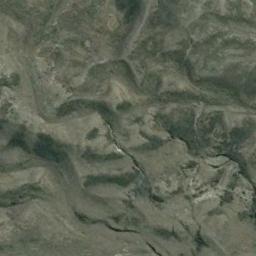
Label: desert